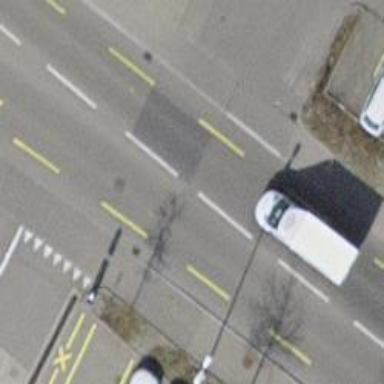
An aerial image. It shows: Secondary road with asphalt surface and dedicated cycle lane.